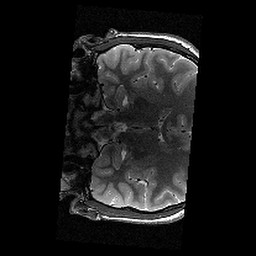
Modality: T2w
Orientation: coronal
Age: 13
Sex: male
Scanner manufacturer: siemens
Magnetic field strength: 3 T
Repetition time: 9.23 s
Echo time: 0.067 s